Question: How can I hide completely this section with red marked.
 Any QWidget implementation will work for me I guess!
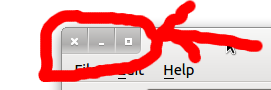
Answer: Those are controlled by <URL> to figure out the flags you want.